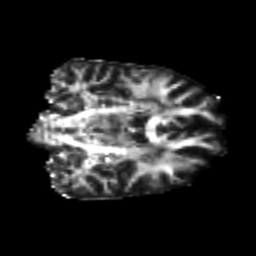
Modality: FA
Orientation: coronal
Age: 24
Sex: male
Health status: healthy
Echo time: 0.074 s